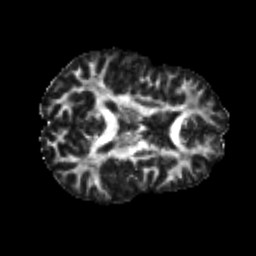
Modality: FA
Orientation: axial
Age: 24
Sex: female
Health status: healthy
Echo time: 0.074 s